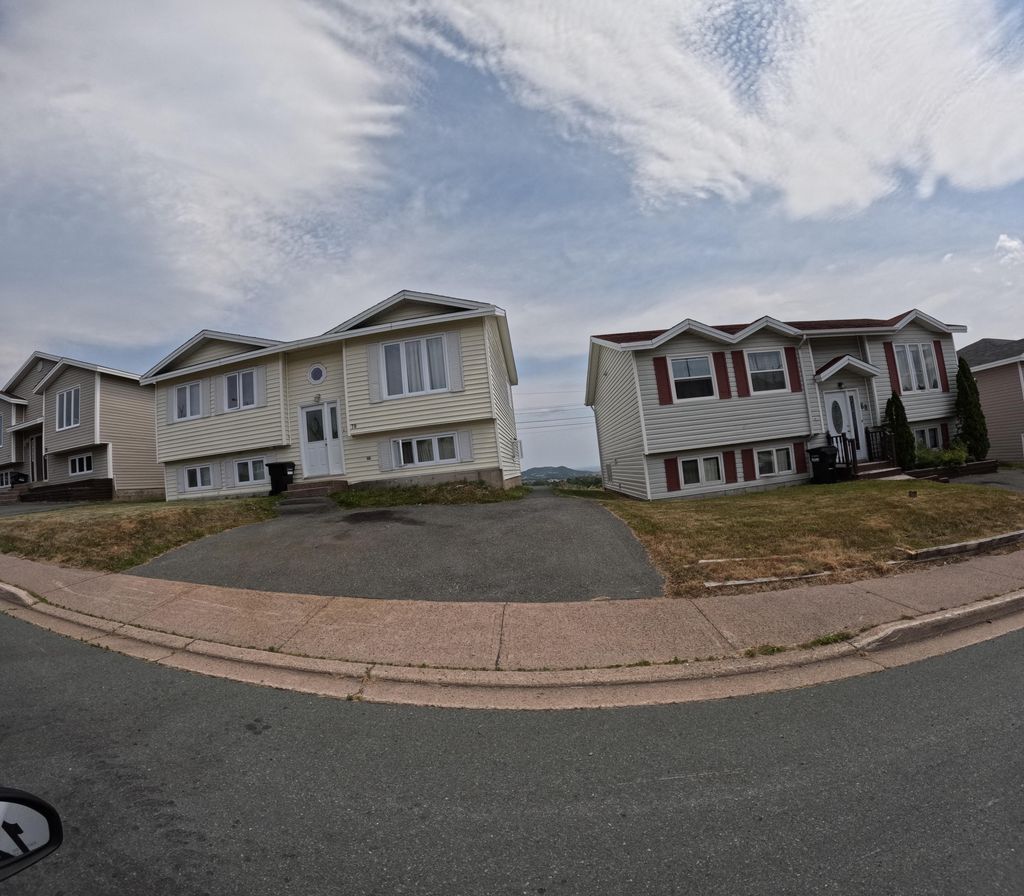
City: st_johns